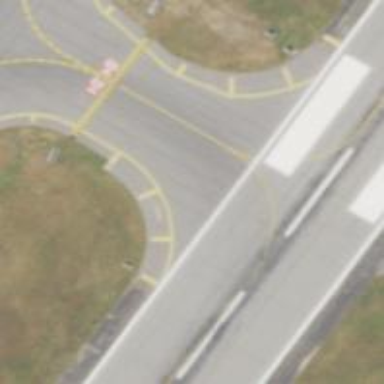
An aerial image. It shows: View of taxiway at the airport.